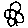
Label: flower